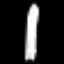
Label: The Eiffel Tower